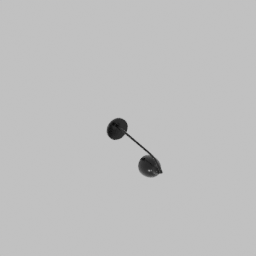
Label: lighting